Question: I would expect this code to move my 'newLabel' from the upper left corner (ULO) to the lower left corner (LLO) but it doesn't! Apparently I need someone to hold my hand through the process of setting (0, 0) to LLO for a 'UIView'. I've been through the documentation and read post after post on this forum but can't seem to make it happen. Disclaimer: I am trying to accomplish this in a playground in xCode 6 beta 2 so it possible it's a bug or not supported.
'''
var newLabel = UILabel(frame: CGRectMake(0, 0, 150, 50))
newLabel.text = "This is a test"
newLabel.layer.borderWidth = 2
newLabel.textAlignment = NSTextAlignment.Center
newLabel.backgroundColor = UIColor(red: 0.5, green: 0.5, blue: 0.5, alpha: 0.8)
var myView = UIView(frame: CGRectMake(0, 0, 200, 100))
myView.layer.borderWidth = 2
myView.addSubview(newLabel)
myView.transform = CGAffineTransformMakeScale(1, -1)
myView.backgroundColor = UIColor(red: 0.8, green: 0, blue: 0, alpha: 0.8)
'''

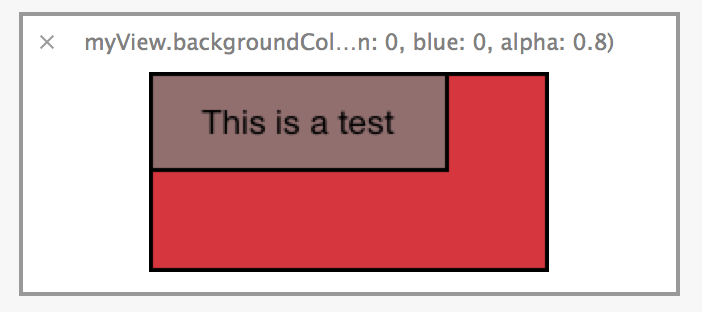
Answer: To flip the UIView it has to be a subView of another view... My issue was I was trying to flip the mainView or baseView which apparently cant be done. This make since, since it needs a graphic space to be able to draw to. Below is the code achieving what I was looking for. Also of not I also had to "flip" my label as well to return it to it upright state (again this is logical).
'''
var newLabel = UILabel(frame: CGRectMake(0, 0, 150, 50))
newLabel.transform = CGAffineTransformMakeScale(1, -1)
newLabel.text = "This is a test"
newLabel.layer.borderWidth = 2
newLabel.textAlignment = NSTextAlignment.Center
newLabel.backgroundColor = UIColor(red: 0.5, green: 0.5, blue: 0.5, alpha: 0.8)
var subView = UIView(frame: CGRectMake(50, 50, 200, 100))
subView.transform = CGAffineTransformMakeScale(1, -1)
subView.layer.borderWidth = 2
subView.addSubview(newLabel)
subView.backgroundColor = UIColor(red: 0.8, green: 0, blue: 0, alpha: 0.8)
var myView = UIView()
myView = UIView(frame: CGRectMake(0, 0, 300, 200))
//myView.transform = CGAffineTransformMakeScale(1, -1)
myView.layer.borderWidth = 2
myView.addSubview(subView)
myView.backgroundColor = UIColor(red: 0, green: 0.8, blue: 0, alpha: 0.8)
'''

Thanks @Mohit for your input in helping me to find the solution.